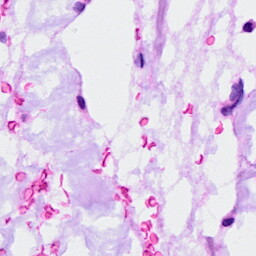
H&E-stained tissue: Ovarian